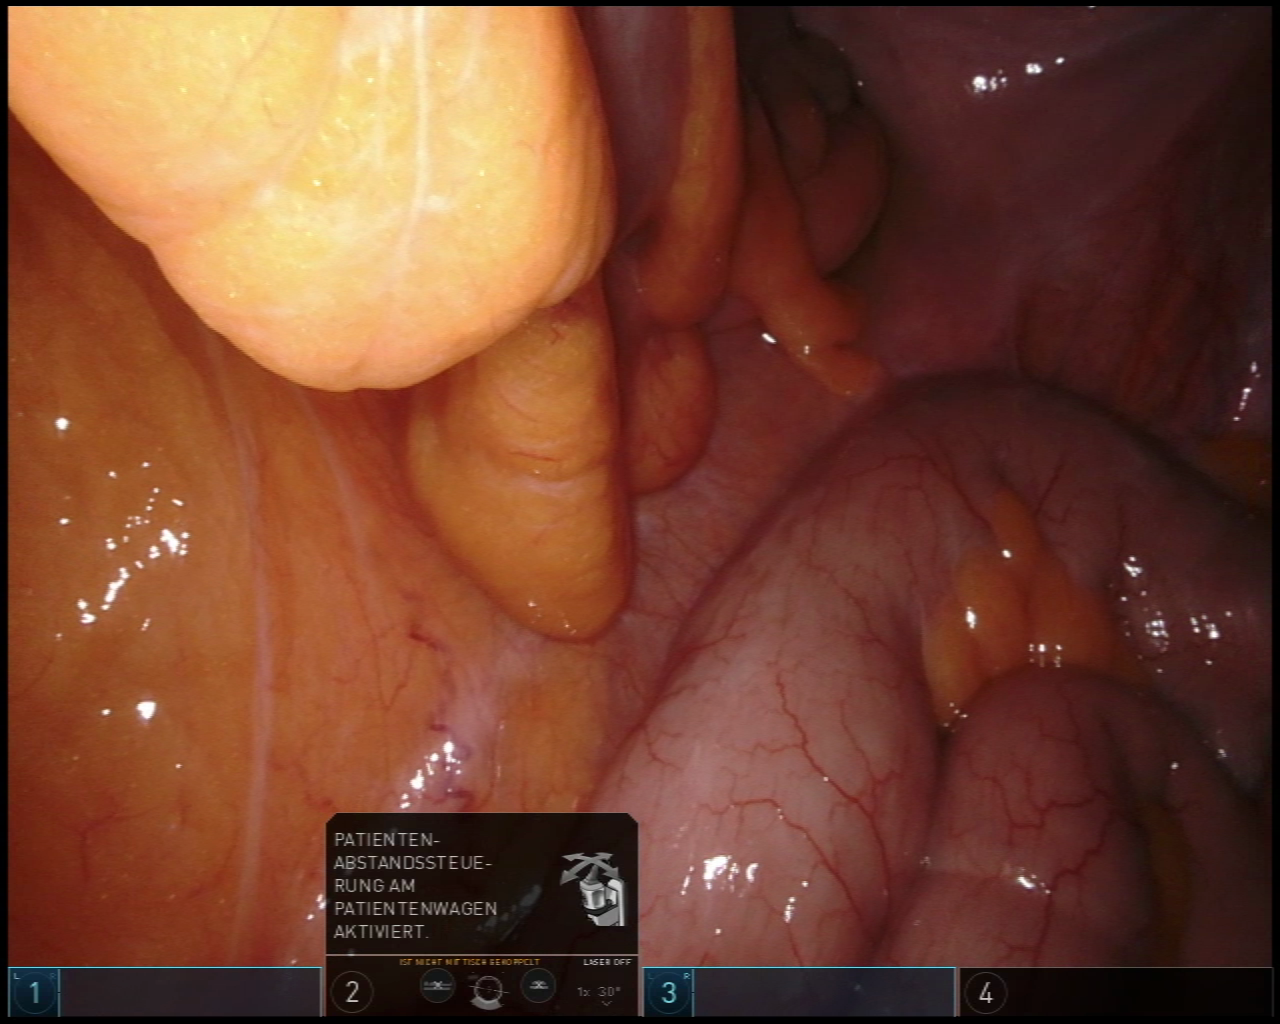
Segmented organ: colon
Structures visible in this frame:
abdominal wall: yes
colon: yes
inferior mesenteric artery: no
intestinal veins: no
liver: no
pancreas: no
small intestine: yes
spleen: no
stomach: no
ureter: no
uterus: no
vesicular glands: no